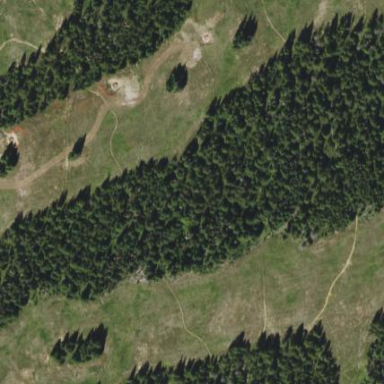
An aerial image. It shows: Evergreen needle-leaved woodland.